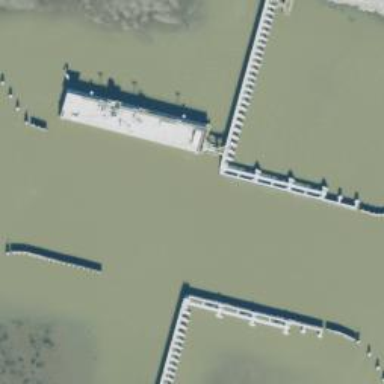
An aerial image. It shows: Lock gate on waterway.